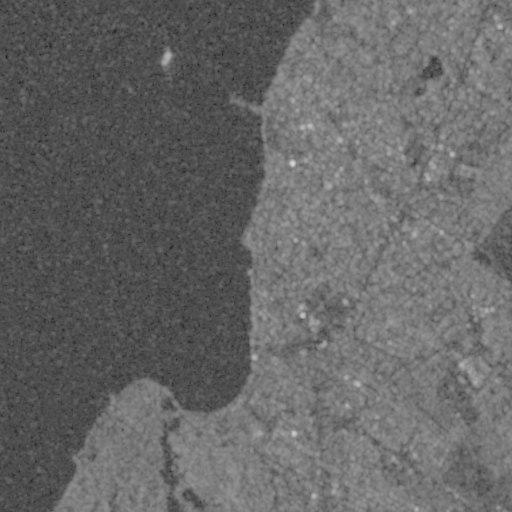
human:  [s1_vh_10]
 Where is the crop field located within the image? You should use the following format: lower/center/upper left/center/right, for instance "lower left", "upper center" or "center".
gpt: The crop field is located in the right of the image.
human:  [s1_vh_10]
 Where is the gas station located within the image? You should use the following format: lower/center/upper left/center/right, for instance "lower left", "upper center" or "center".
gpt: The gas station is located in the lower center of the image.
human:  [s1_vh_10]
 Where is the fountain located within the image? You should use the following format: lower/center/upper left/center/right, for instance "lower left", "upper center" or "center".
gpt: The fountain is located in the lower center of the image.
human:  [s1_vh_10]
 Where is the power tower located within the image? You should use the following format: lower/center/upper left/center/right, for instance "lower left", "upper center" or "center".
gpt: There is no power tower in the image.

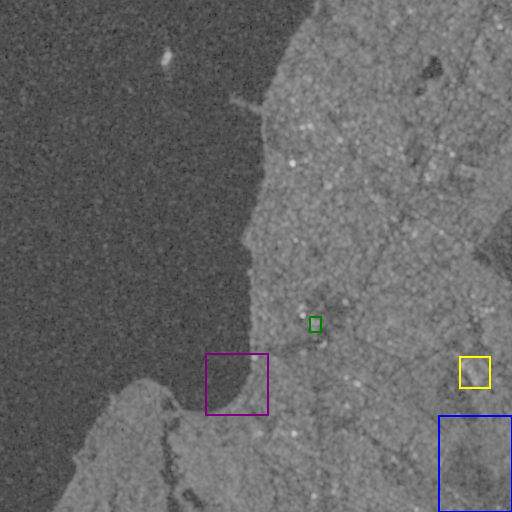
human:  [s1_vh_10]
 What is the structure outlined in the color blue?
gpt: The structure outlined in blue is a crop field.
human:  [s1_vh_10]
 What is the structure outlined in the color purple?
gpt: The structure outlined in purple is a park.
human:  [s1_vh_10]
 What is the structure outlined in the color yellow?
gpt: The structure outlined in yellow is a building.
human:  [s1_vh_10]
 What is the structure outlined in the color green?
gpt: The structure outlined in green is a building.
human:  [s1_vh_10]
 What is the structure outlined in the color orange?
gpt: There is no orange outline.